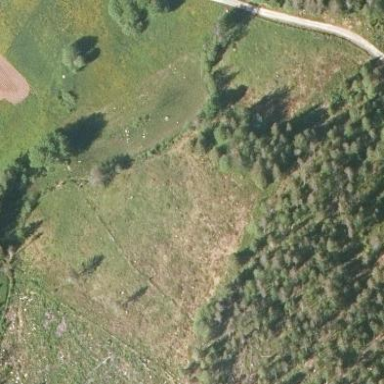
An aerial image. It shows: Beautiful meadow.